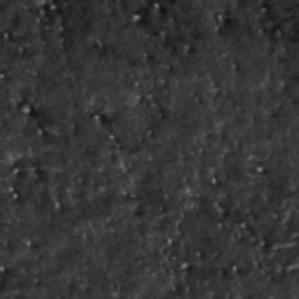
Label: frost